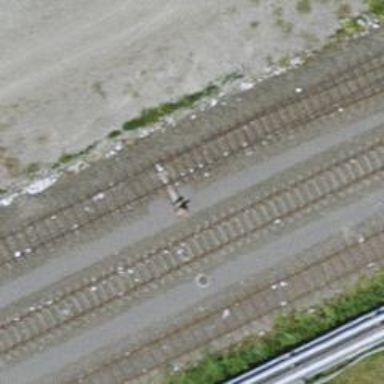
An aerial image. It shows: Railway switch.